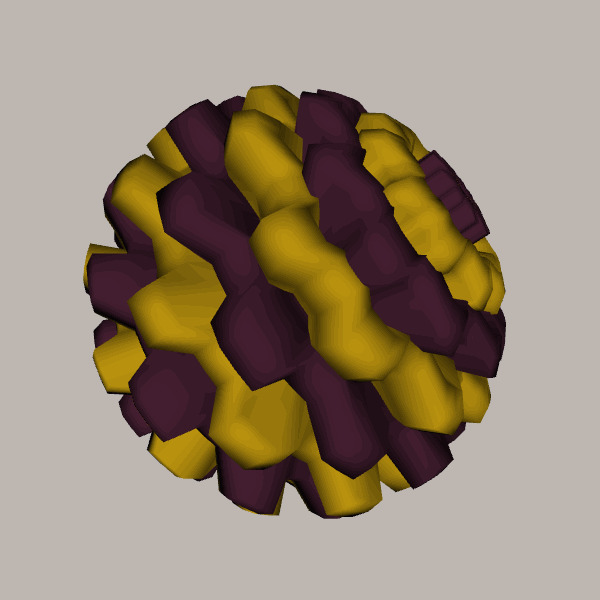
Background: light